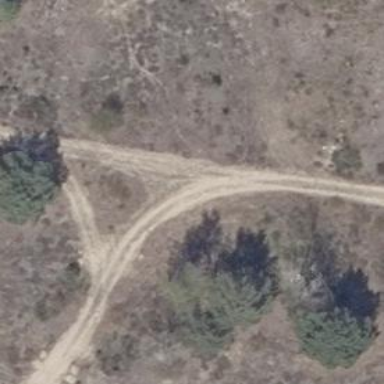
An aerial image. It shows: Track road with ground surface.